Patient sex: F
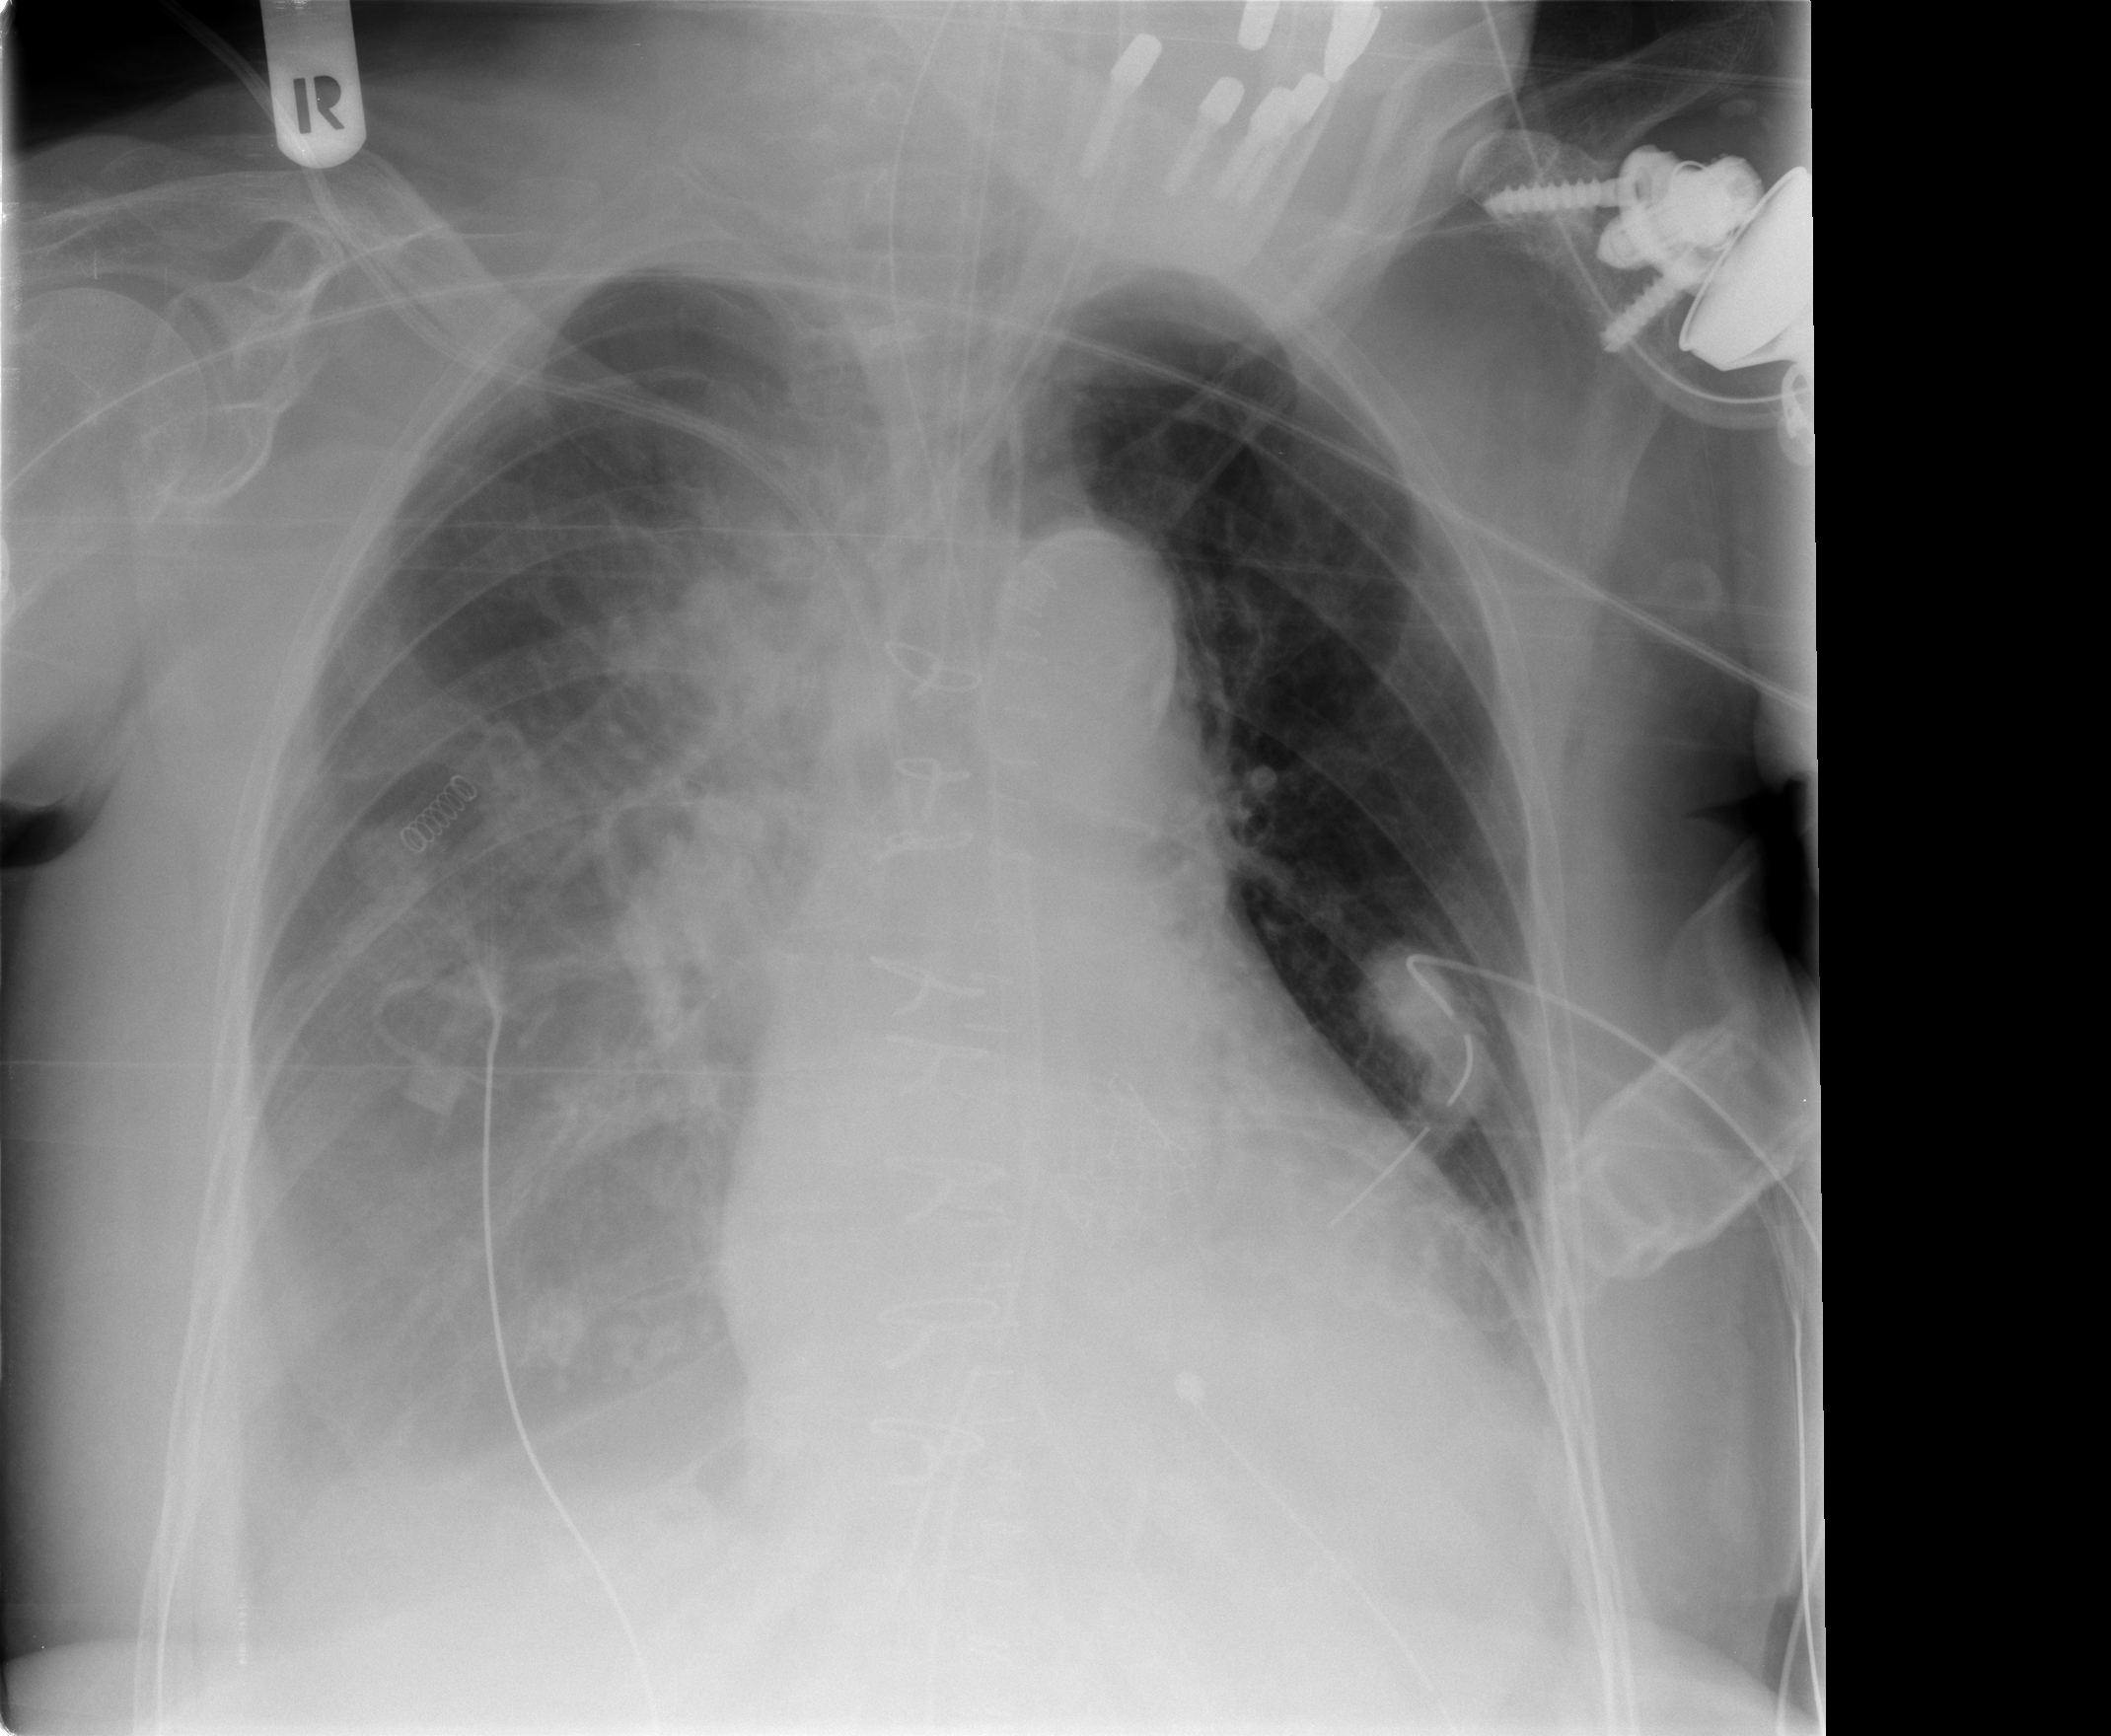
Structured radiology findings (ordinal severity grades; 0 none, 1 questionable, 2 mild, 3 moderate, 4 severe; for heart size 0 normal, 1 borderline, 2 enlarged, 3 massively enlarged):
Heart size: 2
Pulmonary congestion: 3
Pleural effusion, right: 3
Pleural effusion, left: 2
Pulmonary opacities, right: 2
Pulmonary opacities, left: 0
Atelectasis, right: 3
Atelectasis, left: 2